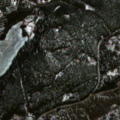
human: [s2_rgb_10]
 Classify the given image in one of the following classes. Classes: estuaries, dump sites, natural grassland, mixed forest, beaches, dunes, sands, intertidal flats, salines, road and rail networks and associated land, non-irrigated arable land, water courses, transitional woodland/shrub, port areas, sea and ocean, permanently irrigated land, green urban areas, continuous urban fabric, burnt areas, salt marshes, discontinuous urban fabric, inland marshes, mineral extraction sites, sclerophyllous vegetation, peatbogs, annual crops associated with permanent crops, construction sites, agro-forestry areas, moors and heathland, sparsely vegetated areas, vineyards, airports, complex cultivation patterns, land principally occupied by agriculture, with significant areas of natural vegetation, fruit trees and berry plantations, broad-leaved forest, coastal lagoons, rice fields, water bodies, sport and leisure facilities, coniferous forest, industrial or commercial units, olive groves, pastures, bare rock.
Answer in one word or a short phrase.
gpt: coniferous forest, transitional woodland/shrub, water bodies